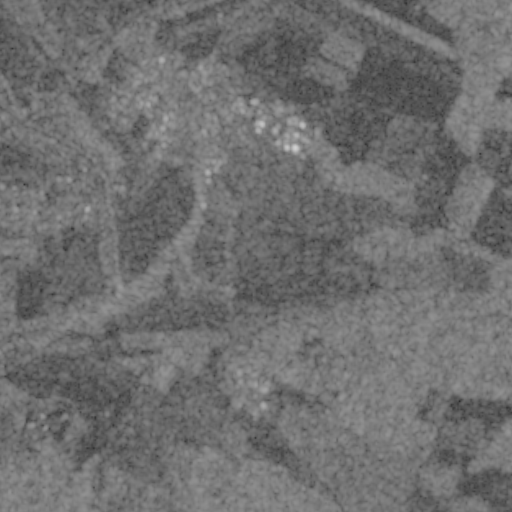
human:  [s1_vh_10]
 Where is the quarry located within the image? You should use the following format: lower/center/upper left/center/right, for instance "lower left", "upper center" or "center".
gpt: The quarry is located in the lower left of the image.
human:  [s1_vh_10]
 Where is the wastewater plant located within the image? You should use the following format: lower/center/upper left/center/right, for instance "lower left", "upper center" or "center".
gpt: The wastewater plant is located in the center of the image.
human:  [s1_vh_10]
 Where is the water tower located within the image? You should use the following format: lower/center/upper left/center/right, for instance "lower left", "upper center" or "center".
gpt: The water tower is located in the center left of the image.
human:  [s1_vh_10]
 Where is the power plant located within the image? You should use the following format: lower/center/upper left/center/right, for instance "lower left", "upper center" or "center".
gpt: There is no power plant in the image.

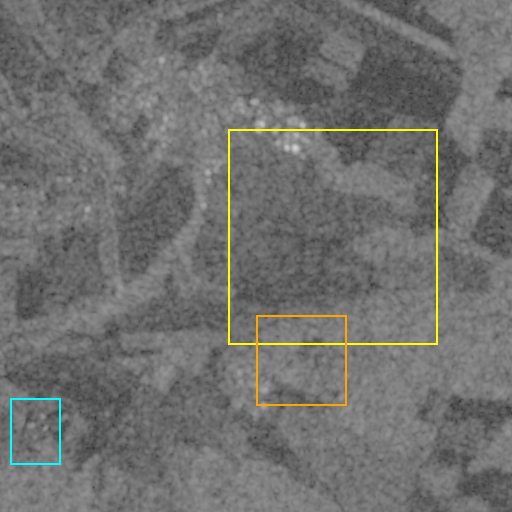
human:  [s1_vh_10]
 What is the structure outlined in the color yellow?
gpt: The structure outlined in yellow is a crop field.
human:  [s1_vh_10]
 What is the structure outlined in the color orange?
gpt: The structure outlined in orange is a park.
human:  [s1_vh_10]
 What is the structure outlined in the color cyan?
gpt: The structure outlined in cyan is a quarry.
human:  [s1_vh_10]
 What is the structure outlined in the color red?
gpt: There is no red outline.